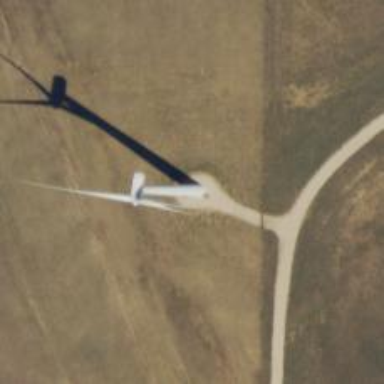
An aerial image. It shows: Wind generator with horizontal axis. The generator is wind turbine.